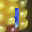
Label: 1